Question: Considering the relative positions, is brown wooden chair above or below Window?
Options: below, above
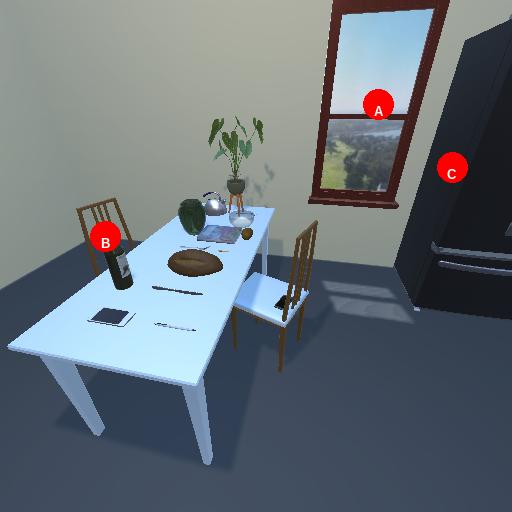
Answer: below